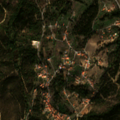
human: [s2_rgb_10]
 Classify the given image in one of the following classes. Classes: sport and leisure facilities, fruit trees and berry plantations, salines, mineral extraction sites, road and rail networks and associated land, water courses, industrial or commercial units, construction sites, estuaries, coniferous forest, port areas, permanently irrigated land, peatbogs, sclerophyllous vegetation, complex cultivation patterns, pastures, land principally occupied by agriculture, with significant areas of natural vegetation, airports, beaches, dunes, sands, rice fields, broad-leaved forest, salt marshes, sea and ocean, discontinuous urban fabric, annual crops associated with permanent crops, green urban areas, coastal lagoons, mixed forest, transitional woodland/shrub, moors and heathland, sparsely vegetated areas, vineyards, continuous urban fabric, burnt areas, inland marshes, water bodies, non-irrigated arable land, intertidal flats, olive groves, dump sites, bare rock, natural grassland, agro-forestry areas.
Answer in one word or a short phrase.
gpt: discontinuous urban fabric, permanently irrigated land, land principally occupied by agriculture, with significant areas of natural vegetation, mixed forest, transitional woodland/shrub